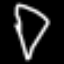
Label: diamond